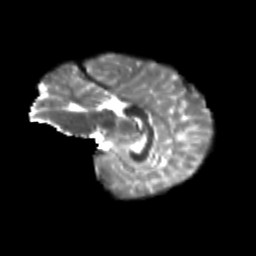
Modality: T2w
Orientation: sagittal
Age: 9
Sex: female
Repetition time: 9.5 s
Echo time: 0.089 s